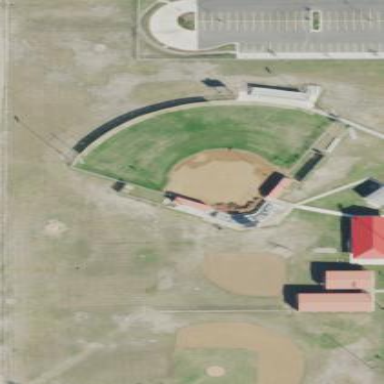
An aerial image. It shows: Baseball pitch for leisure and sports activities.